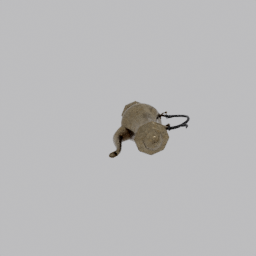
Label: decoration